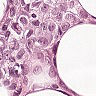
Metastatic tissue present: yes